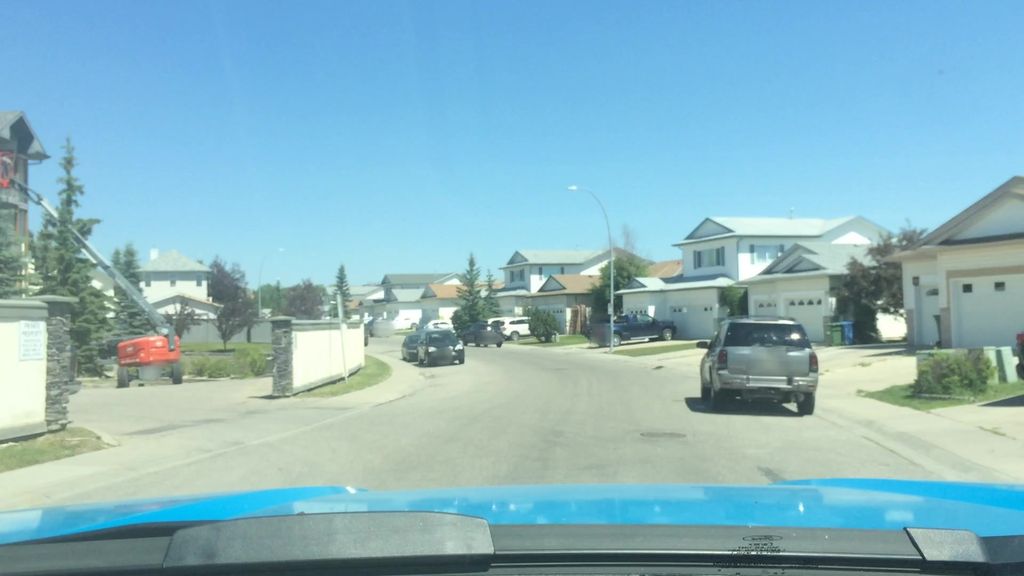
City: calgary